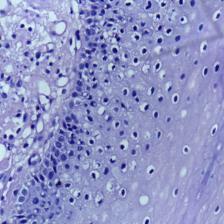
Diagnosis: Normal